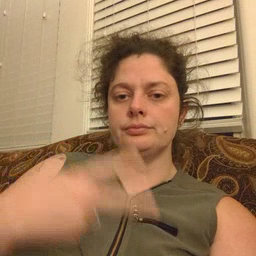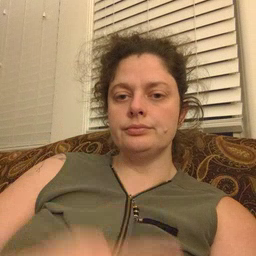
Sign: scissors